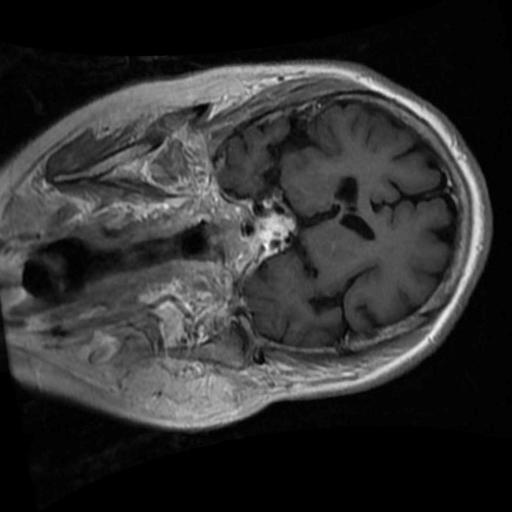
Label: brain_tumor